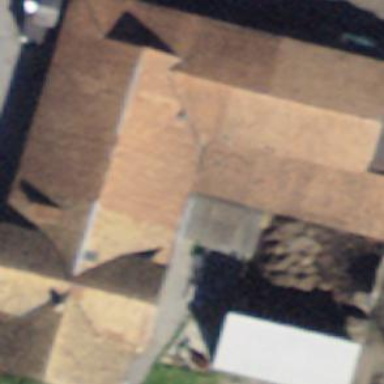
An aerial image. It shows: Farm building.